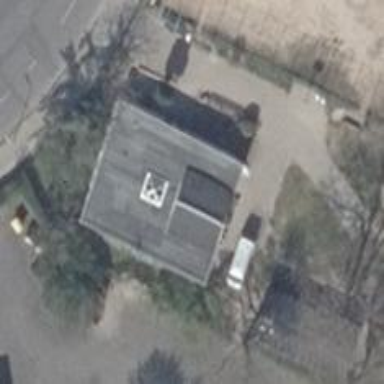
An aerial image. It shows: Community center.